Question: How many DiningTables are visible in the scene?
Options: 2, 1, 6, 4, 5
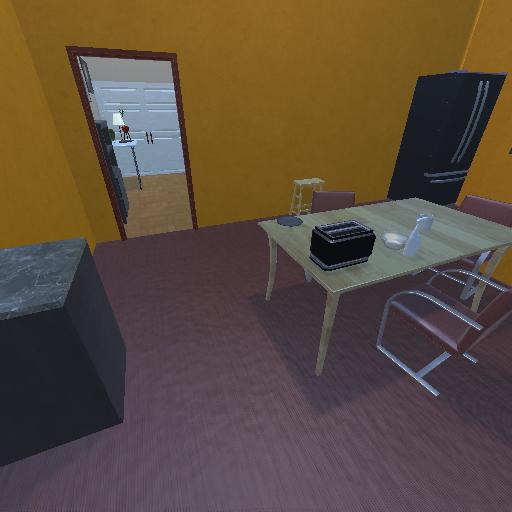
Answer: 2